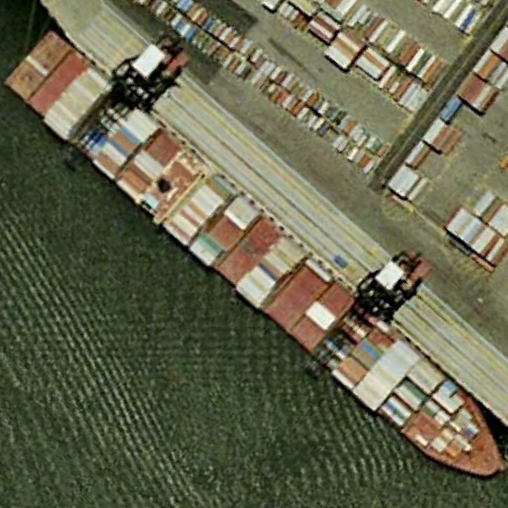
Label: civil